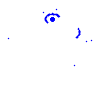
Particle: pion